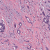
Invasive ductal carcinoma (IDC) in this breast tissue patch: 1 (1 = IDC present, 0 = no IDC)